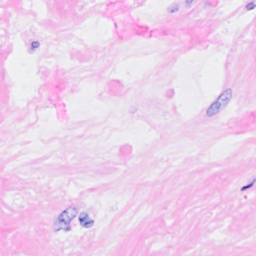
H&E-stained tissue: Breast